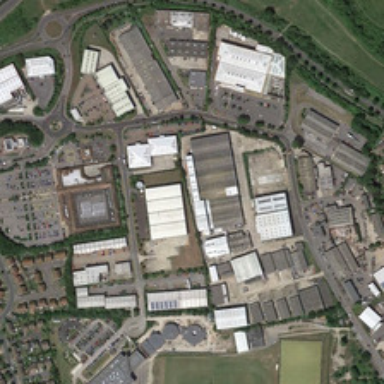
Many buildings and some green trees are in an industrial area .